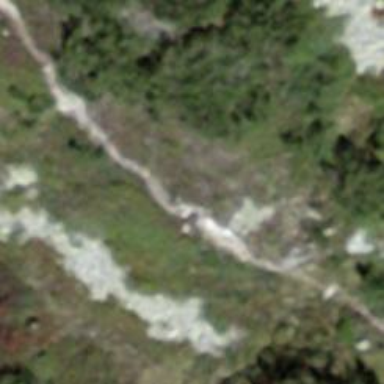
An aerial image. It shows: Path.